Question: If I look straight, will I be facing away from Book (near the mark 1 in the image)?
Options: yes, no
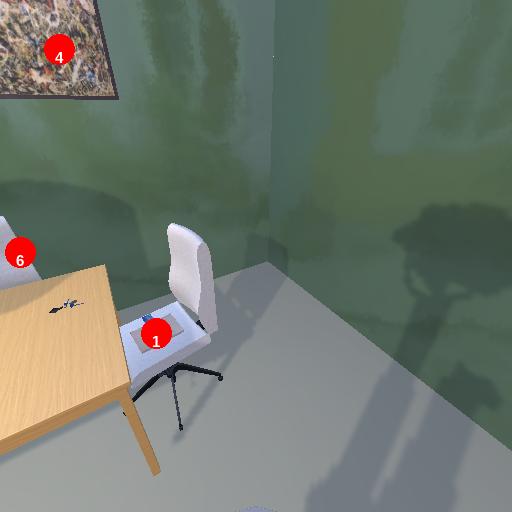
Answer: yes